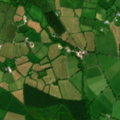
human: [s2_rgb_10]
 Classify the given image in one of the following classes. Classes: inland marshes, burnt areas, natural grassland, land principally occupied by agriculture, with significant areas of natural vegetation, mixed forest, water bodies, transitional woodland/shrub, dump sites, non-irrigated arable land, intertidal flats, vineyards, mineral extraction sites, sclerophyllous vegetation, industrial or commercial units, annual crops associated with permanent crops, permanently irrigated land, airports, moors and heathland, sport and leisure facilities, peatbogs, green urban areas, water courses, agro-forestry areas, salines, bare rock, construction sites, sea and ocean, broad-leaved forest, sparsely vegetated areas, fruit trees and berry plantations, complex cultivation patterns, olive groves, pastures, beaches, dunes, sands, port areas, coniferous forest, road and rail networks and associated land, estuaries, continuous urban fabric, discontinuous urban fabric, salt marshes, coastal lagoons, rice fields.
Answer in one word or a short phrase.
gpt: pastures